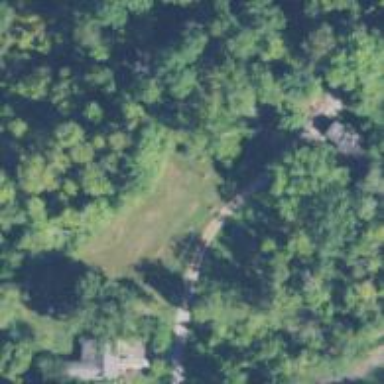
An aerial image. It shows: Shared driveway designated as service road.